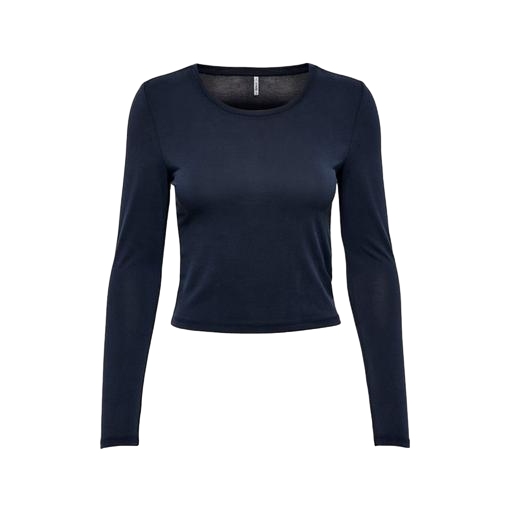
long-sleeve top, long-sleeve t-shirt only macy, blue still long-sleeved top, white background